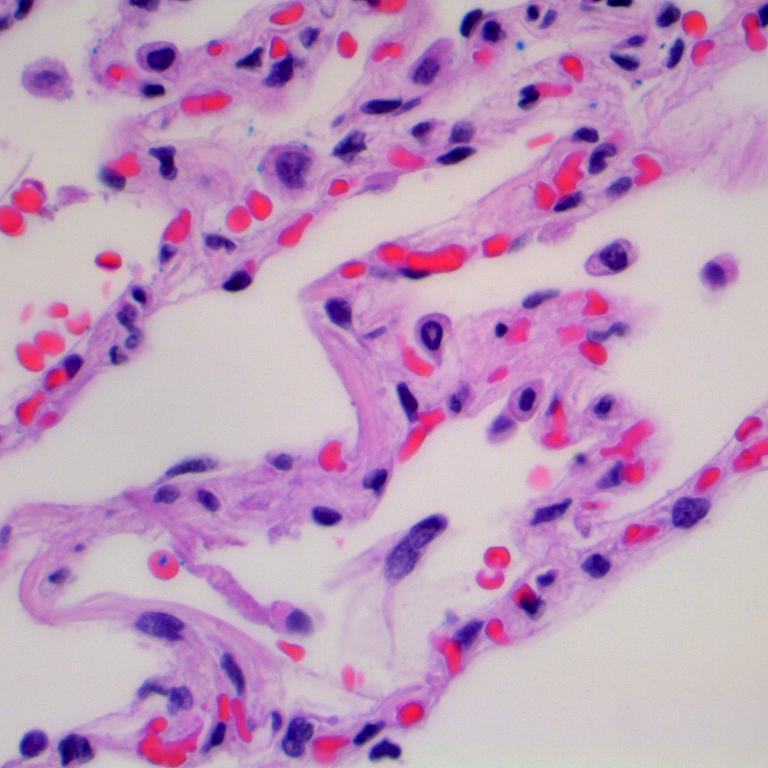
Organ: lung
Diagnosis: benign